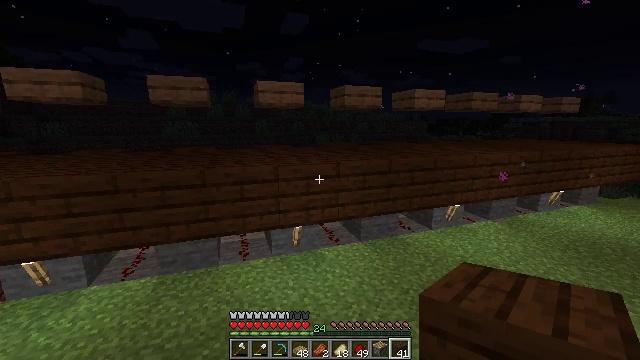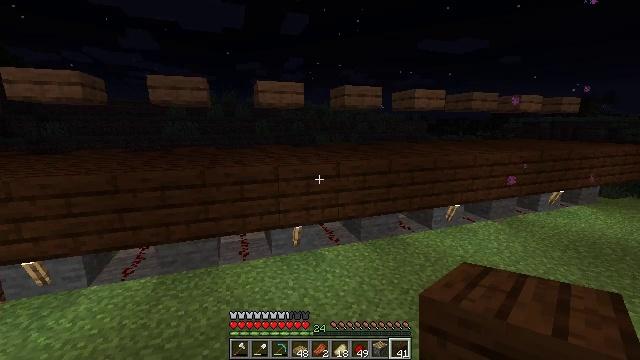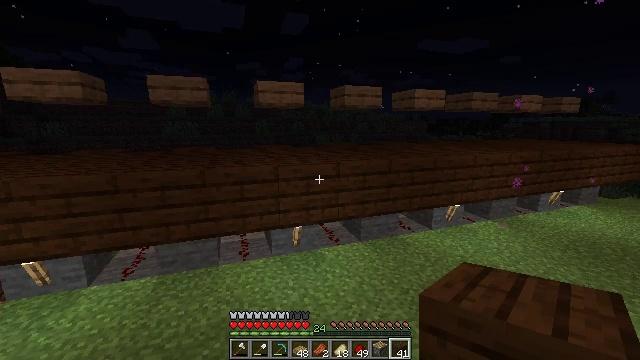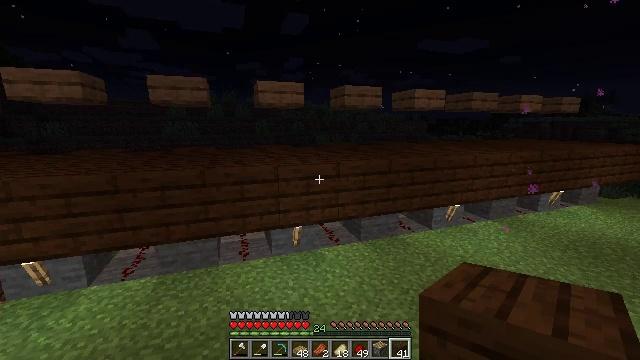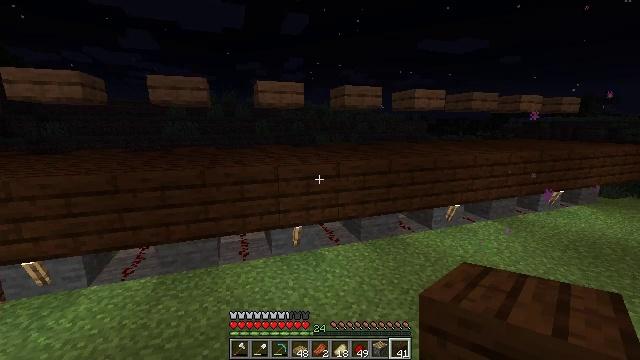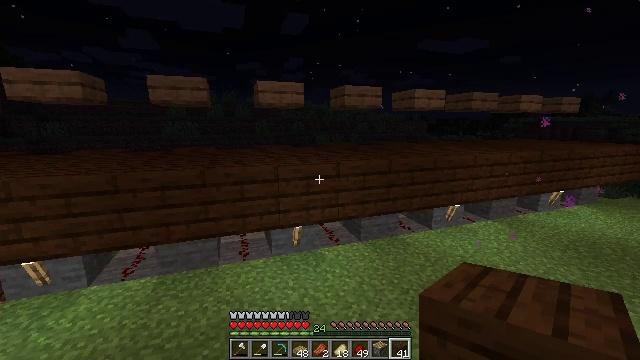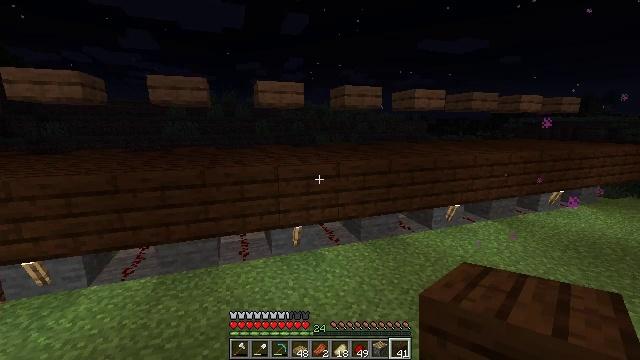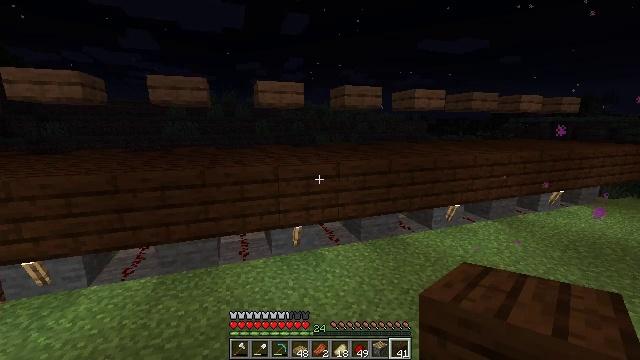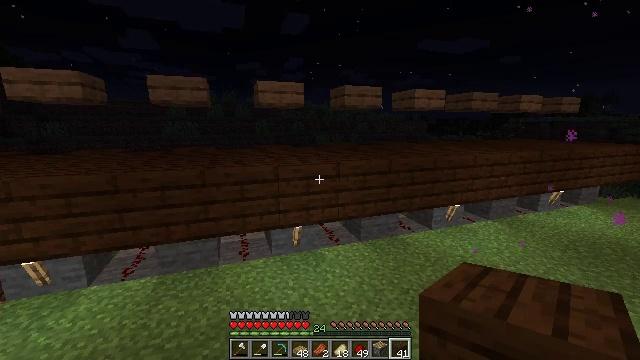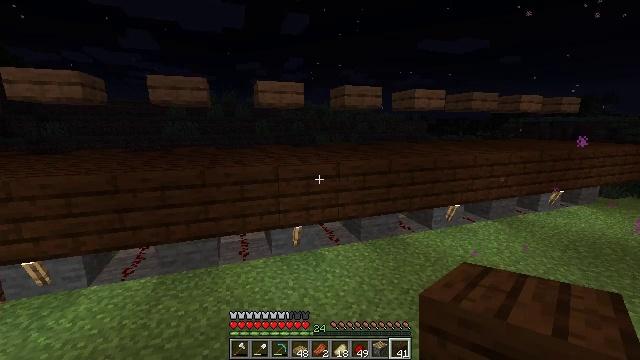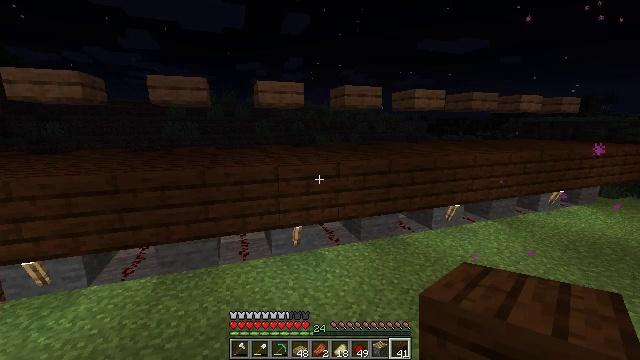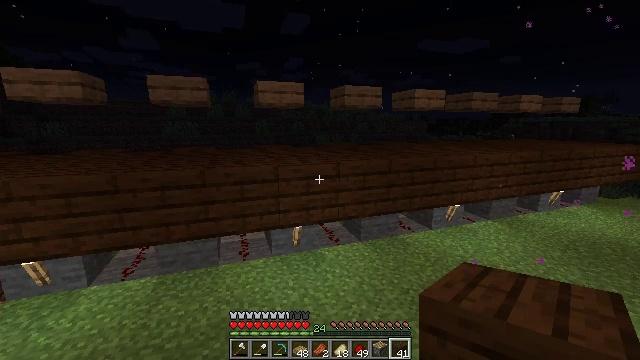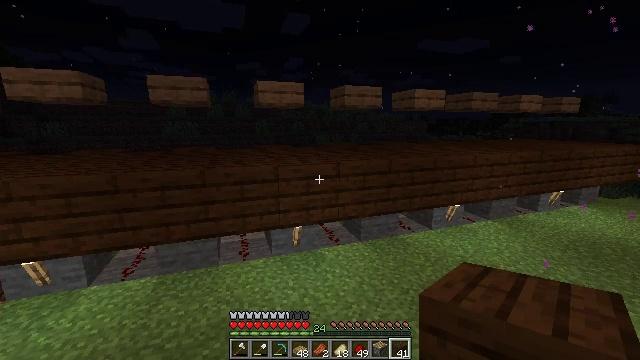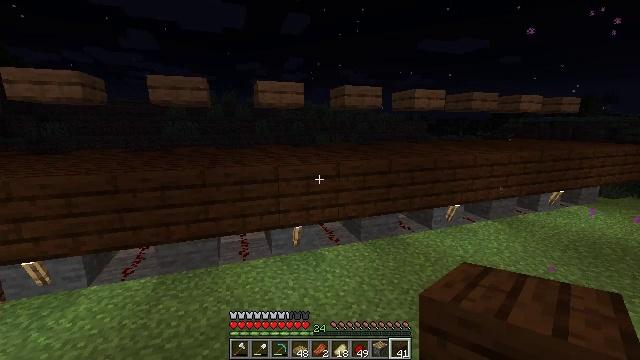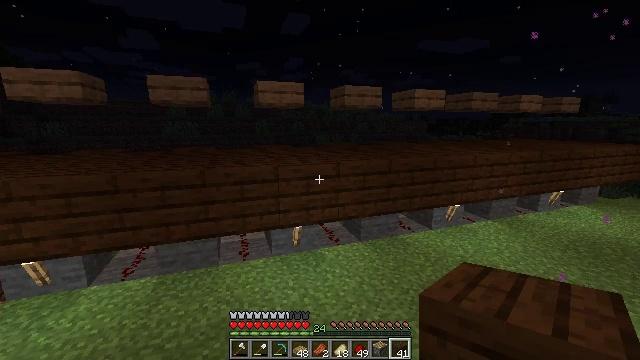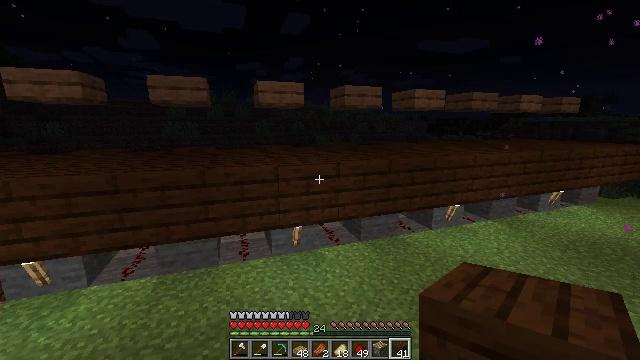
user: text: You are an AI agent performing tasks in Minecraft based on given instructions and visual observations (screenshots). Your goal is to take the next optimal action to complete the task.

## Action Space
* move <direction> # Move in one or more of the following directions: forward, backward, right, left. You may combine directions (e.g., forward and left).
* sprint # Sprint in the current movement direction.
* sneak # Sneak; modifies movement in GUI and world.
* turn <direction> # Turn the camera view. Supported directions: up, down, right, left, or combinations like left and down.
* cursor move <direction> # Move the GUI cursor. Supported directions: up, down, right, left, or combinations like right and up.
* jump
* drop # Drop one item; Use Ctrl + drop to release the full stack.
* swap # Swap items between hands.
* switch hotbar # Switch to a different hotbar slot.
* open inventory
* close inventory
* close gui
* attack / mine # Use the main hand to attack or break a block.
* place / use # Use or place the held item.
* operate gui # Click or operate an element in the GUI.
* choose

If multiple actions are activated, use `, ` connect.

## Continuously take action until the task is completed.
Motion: motion action
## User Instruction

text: Kill enemies.
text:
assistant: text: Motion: no_op
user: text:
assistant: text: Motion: no_op
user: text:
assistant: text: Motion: no_op
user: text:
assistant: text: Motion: no_op
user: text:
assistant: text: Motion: no_op
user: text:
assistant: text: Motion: no_op
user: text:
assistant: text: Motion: no_op
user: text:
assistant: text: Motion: no_op
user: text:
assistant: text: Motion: no_op
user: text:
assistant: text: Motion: no_op
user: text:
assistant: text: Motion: no_op
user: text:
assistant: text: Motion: no_op
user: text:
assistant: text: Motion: no_op
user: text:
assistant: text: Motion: no_op
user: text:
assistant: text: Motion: no_op
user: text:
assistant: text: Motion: no_op
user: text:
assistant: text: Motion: no_op
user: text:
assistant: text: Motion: no_op
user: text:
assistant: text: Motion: no_op
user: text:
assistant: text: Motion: no_op
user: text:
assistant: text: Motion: turn right and down
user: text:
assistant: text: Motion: turn right
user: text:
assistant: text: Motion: turn right
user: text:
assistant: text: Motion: turn right
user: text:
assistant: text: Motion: turn right
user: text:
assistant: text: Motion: turn right
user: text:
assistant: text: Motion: turn right
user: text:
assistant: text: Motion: no_op
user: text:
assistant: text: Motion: no_op
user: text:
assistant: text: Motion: no_op